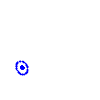
Particle: kaon